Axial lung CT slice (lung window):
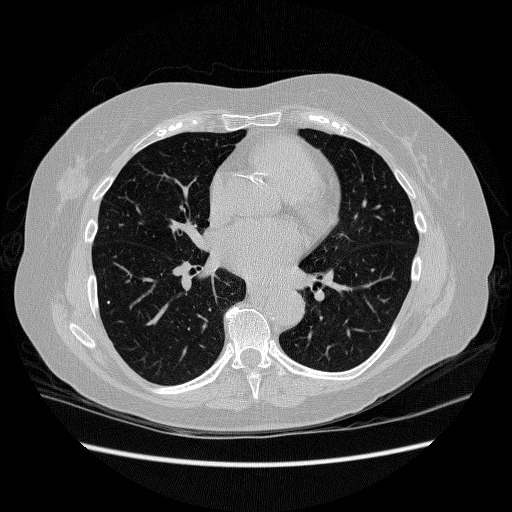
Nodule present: no